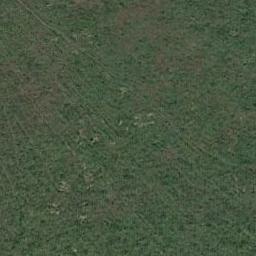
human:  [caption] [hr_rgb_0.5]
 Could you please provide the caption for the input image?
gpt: A large lush green meadow covered with green grass .

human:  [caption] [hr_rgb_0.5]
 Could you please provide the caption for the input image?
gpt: This meadow has different sparsity in different places .

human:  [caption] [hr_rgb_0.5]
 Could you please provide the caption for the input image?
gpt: The grass is flanked by lush woods .

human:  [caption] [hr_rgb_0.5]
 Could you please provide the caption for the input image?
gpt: The meadow is dense but uneven .

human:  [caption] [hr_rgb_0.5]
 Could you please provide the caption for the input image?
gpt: A dense meadow with many green grass .